Brain MRI, t1w sequence, axial 2D slice.
Patient: age 55, sex F, weight 75 kg, height 1.7 m
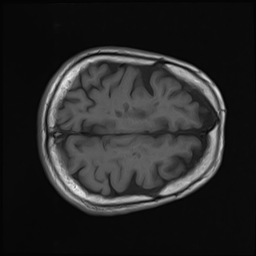